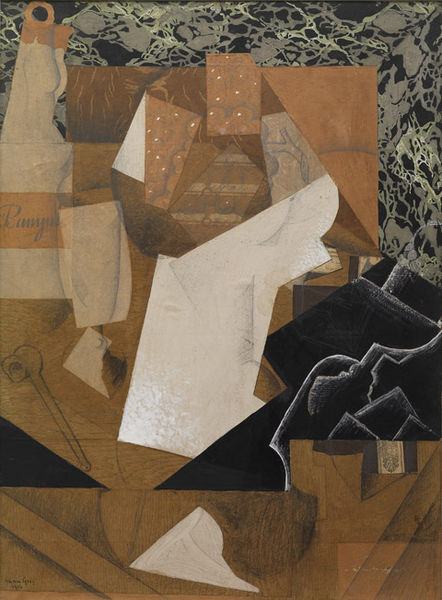
Titel: Stilleben mit Trauben
Künstler: Juan Gris
Standort: Karlsruhe
Institution: Staatliche Kunsthalle Karlsruhe
Schlagwörter: baum, dunkel, gemälde, kopf, weiß, dreieck, gelb, kirchner, kubismus, kubistisch, ocker, braun, frau, grau, holz, kreide, marmor, orange, schwarz, tisch, zeichnung, haus, rot, beige, malerei, muster, ornament, flasche, richter, spitze, stein, bild, signatur, auge, kontrast, alltag, krug, hintern, schrift, stab, moderne, abstrakt, berge, farben, fläche, flächen, modern, formen, linien, weis, wein, pfeife, marmoriert, fein, collage, umriss, rechtecke, punkte, rechteck, linie, stücke, text, zeitung, durcheinander, konturen, klassische moderne, bleistift, schachtel, mosaik, ecken, fragment, kontraste, geometrisch, zerstäuber, werkzeug, picasso, hammer, brauntöne, struktur, diagonale, schräge, hochkant, traube, dreiecke, gegenstand, kanten, astgabel, geometrie, quadrat, viereck, vierecke, tierkopf, anordnung, marmorierung, winkel, übereinander, elemente, zerschnitten, patchwork, blasse farben, überlagert, grattage, falsche, flachheit, po, überinander, piccaso